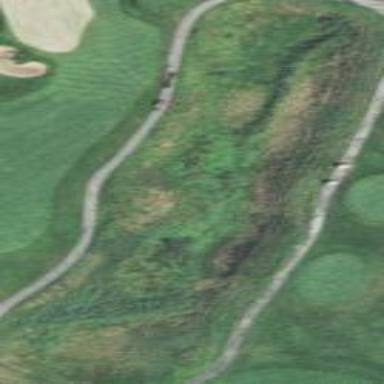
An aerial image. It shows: Rough grassy area used for golf.